Interaction volume radius: 10 \u00c5
Interaction volume height: 15 \u00c5
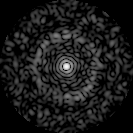
Disorder parameter: 0.8164